Interaction volume radius: 10 \u00c5
Interaction volume height: 40 \u00c5
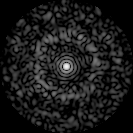
Disorder parameter: 0.8262